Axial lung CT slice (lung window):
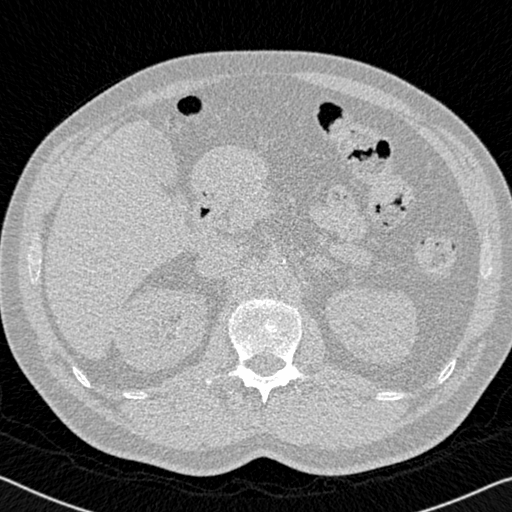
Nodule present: no